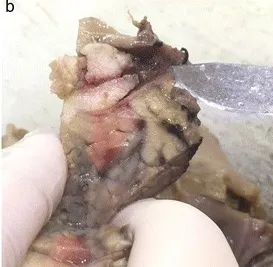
B; Tumor invasion to the duodenum (on the left) and to the pancreas (on the right).
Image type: medical_photograph (other_medical_photograph)